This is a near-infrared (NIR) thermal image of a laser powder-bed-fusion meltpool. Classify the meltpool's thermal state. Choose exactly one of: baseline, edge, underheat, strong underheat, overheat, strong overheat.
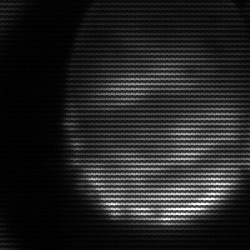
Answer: edge